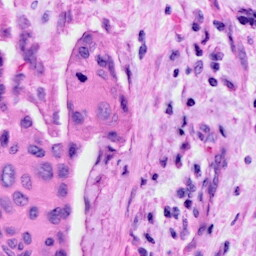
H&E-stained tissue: Cervix